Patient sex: M
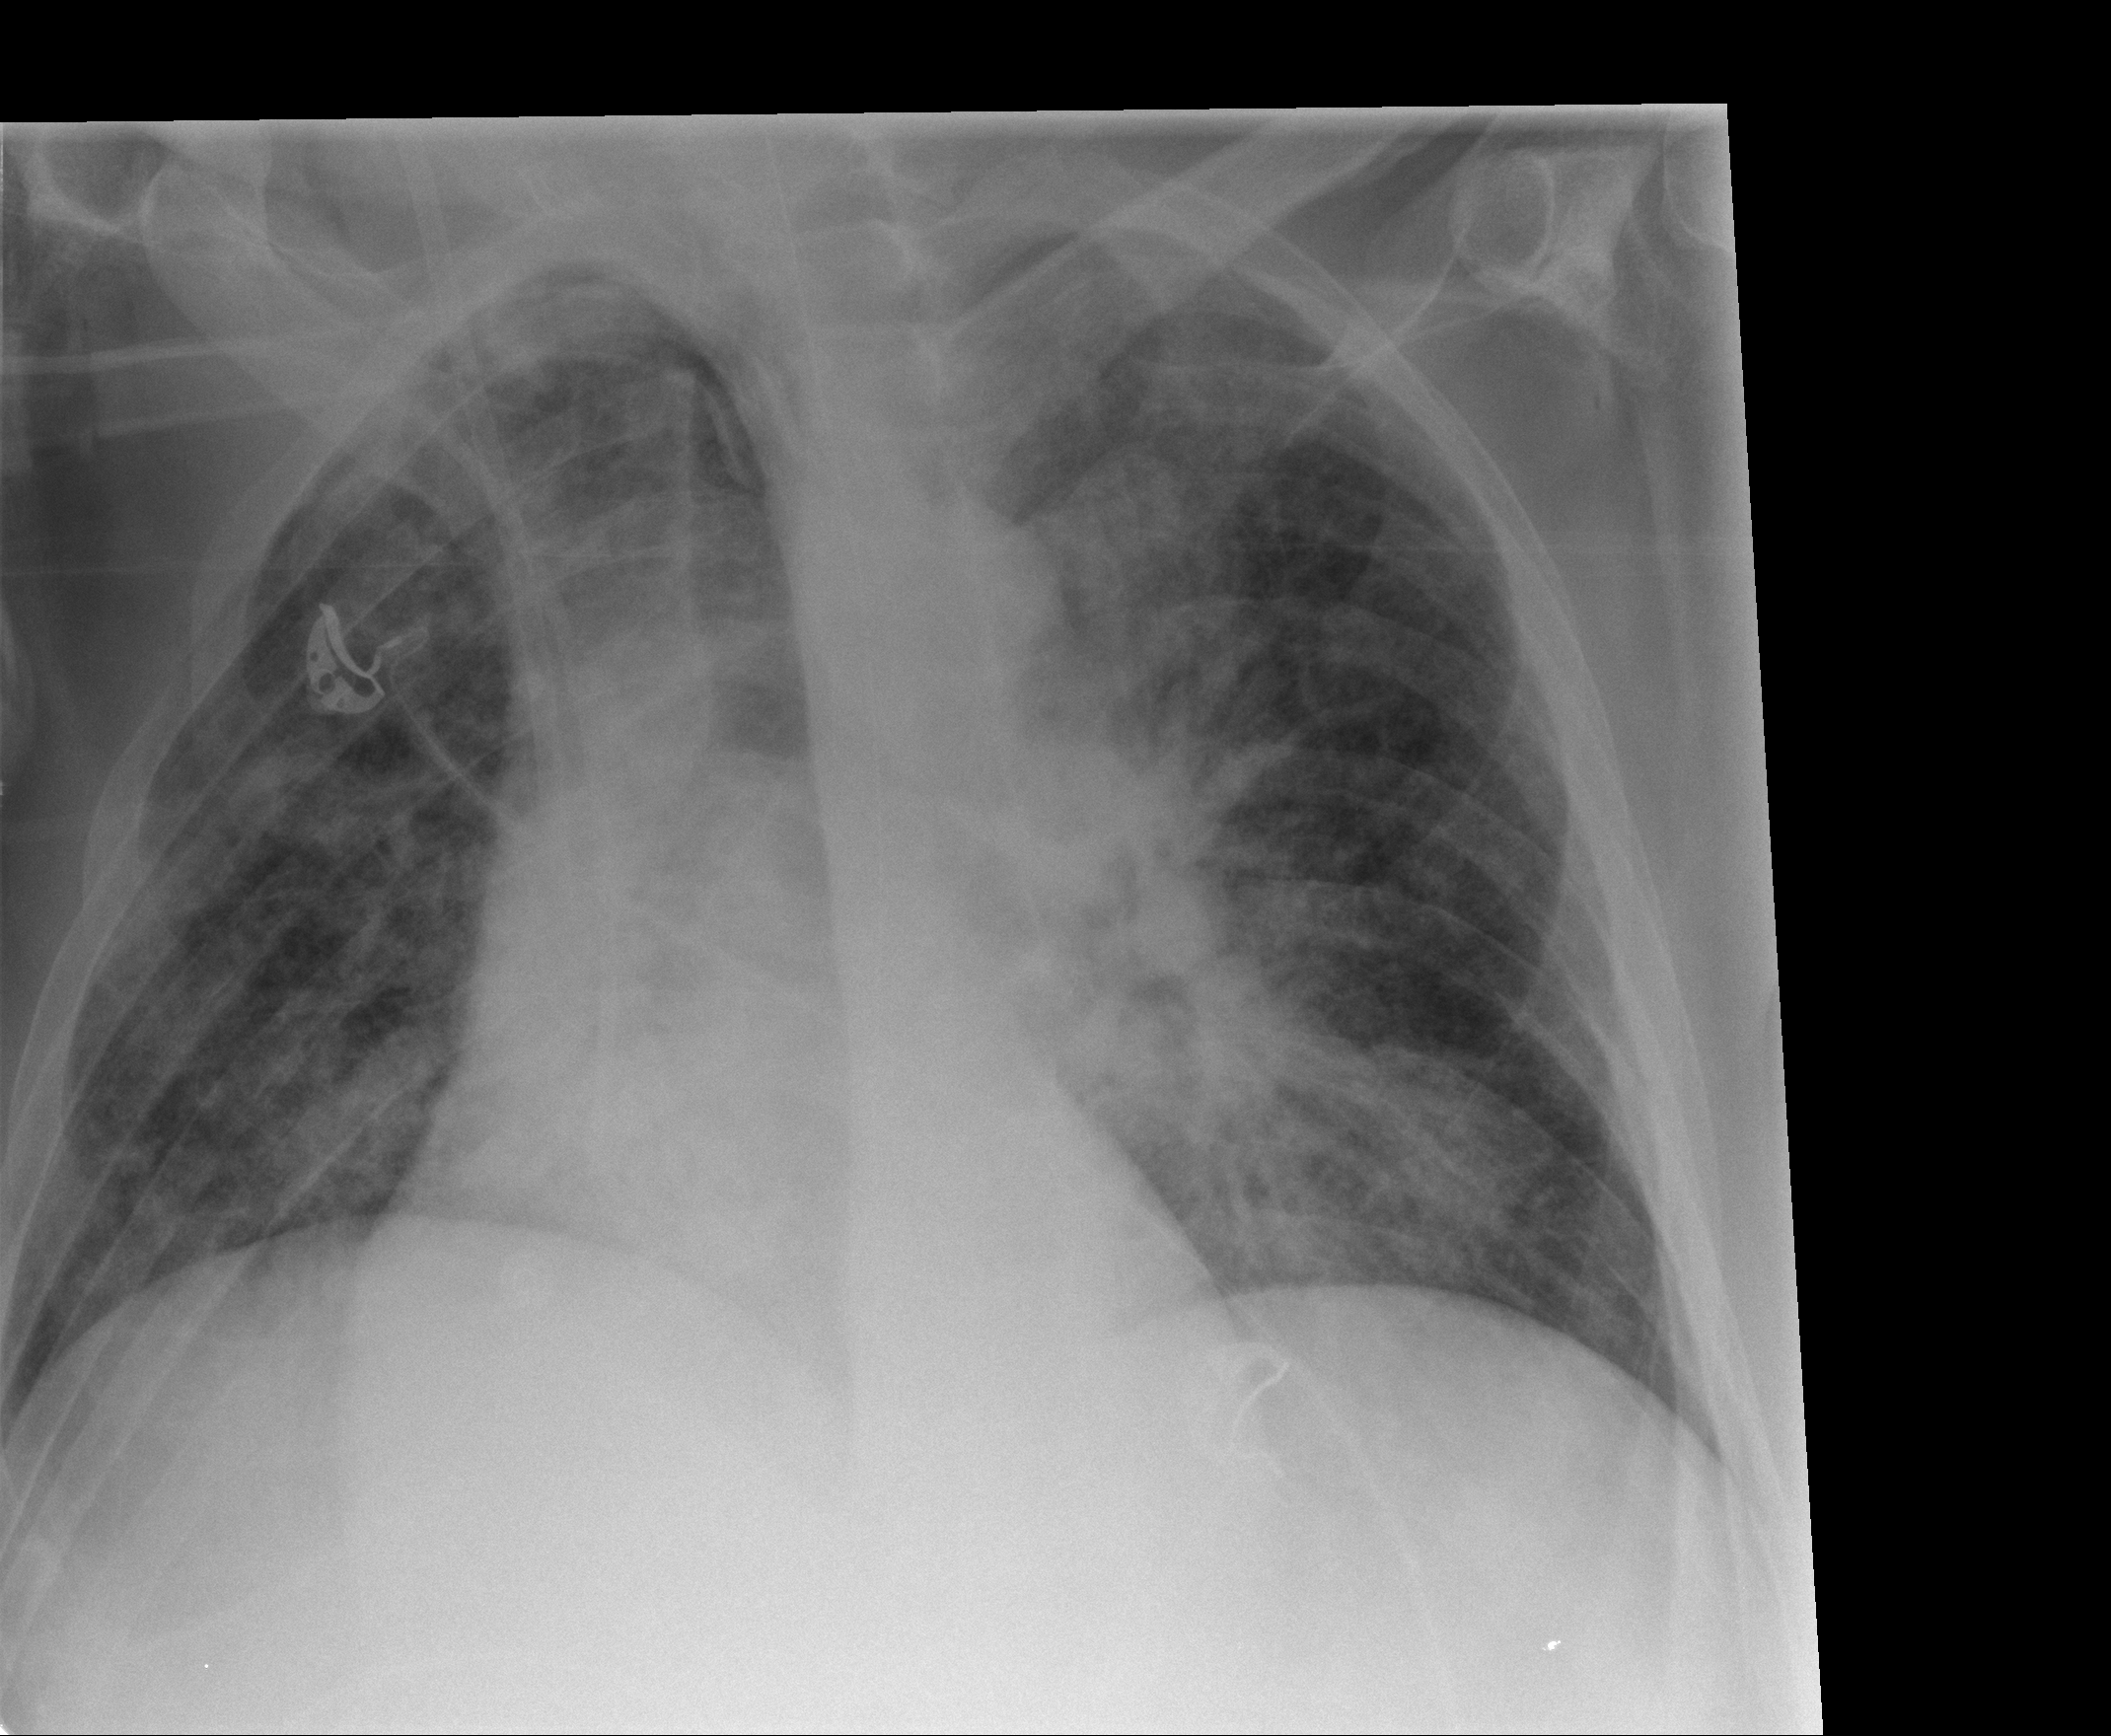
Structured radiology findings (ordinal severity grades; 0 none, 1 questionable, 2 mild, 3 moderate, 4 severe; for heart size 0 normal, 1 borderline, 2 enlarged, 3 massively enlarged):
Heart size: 0
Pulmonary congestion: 2
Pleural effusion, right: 2
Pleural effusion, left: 0
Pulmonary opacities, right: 3
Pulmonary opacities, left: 3
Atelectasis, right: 2
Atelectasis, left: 2